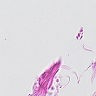
Metastatic tissue present: no